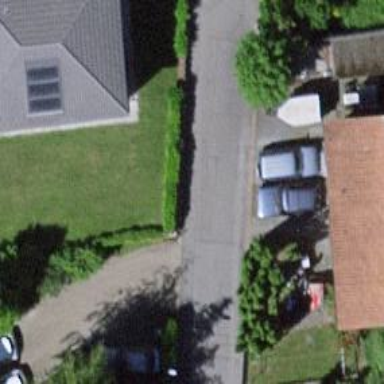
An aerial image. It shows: Hedge barrier.